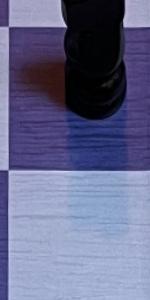
Label: Empty